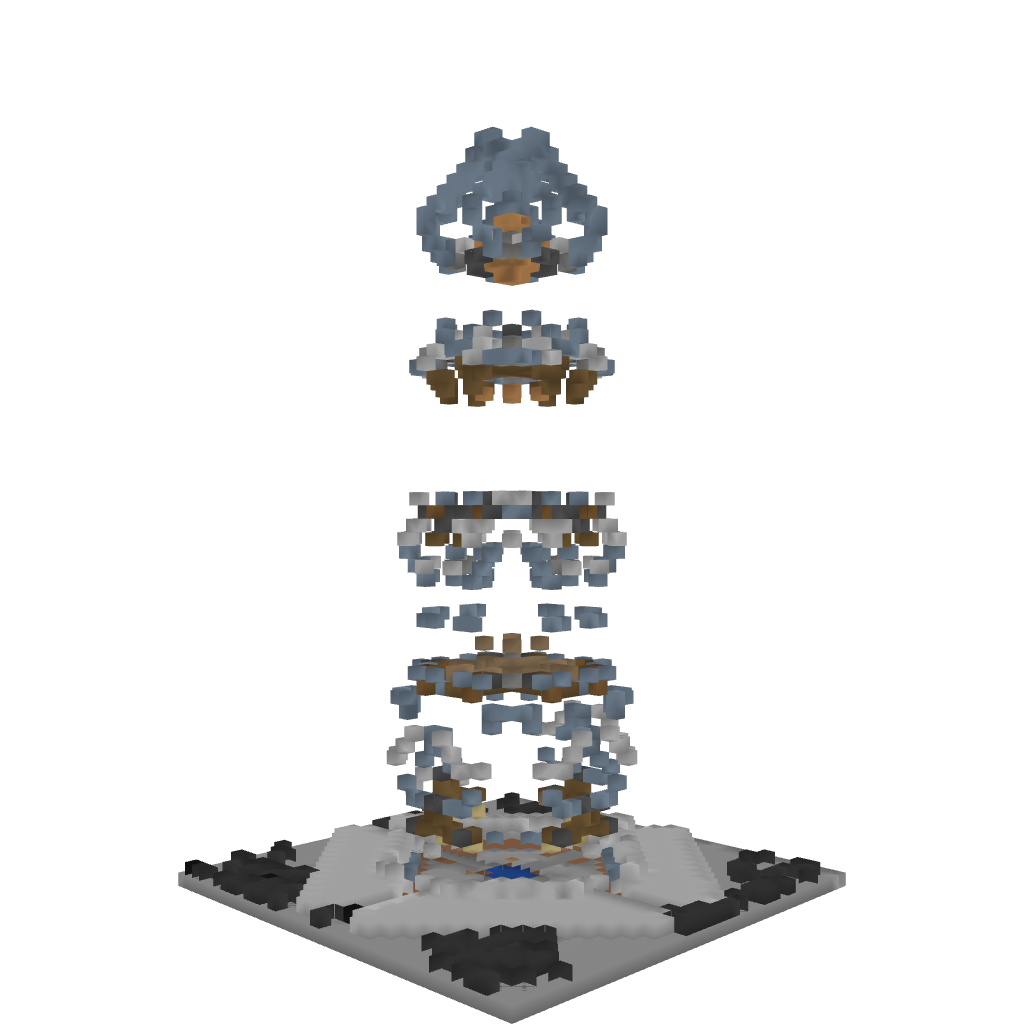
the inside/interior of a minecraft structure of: Water Tower by iEdgy